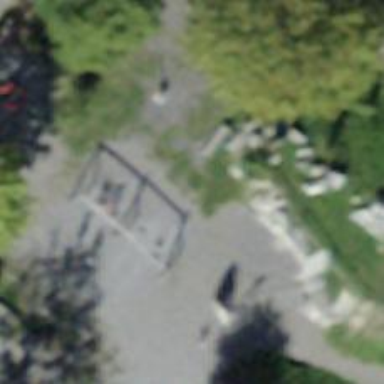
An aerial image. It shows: Bench for seating.